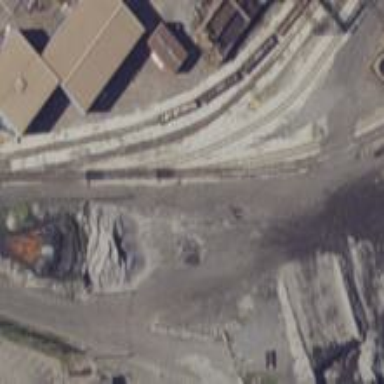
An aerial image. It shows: Rail spur service.